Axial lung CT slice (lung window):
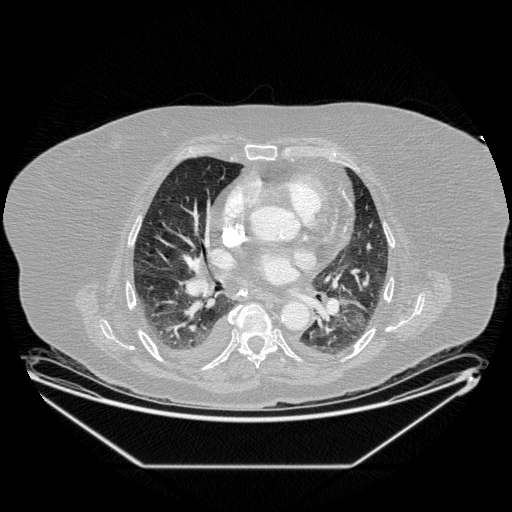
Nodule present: no